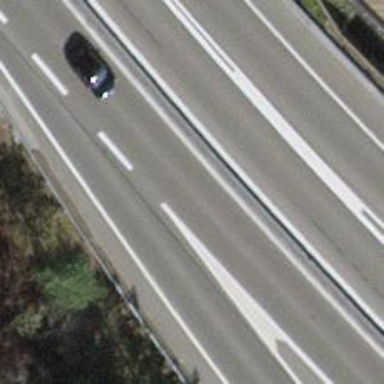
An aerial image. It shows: Asphalt trunk motorway.